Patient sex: F
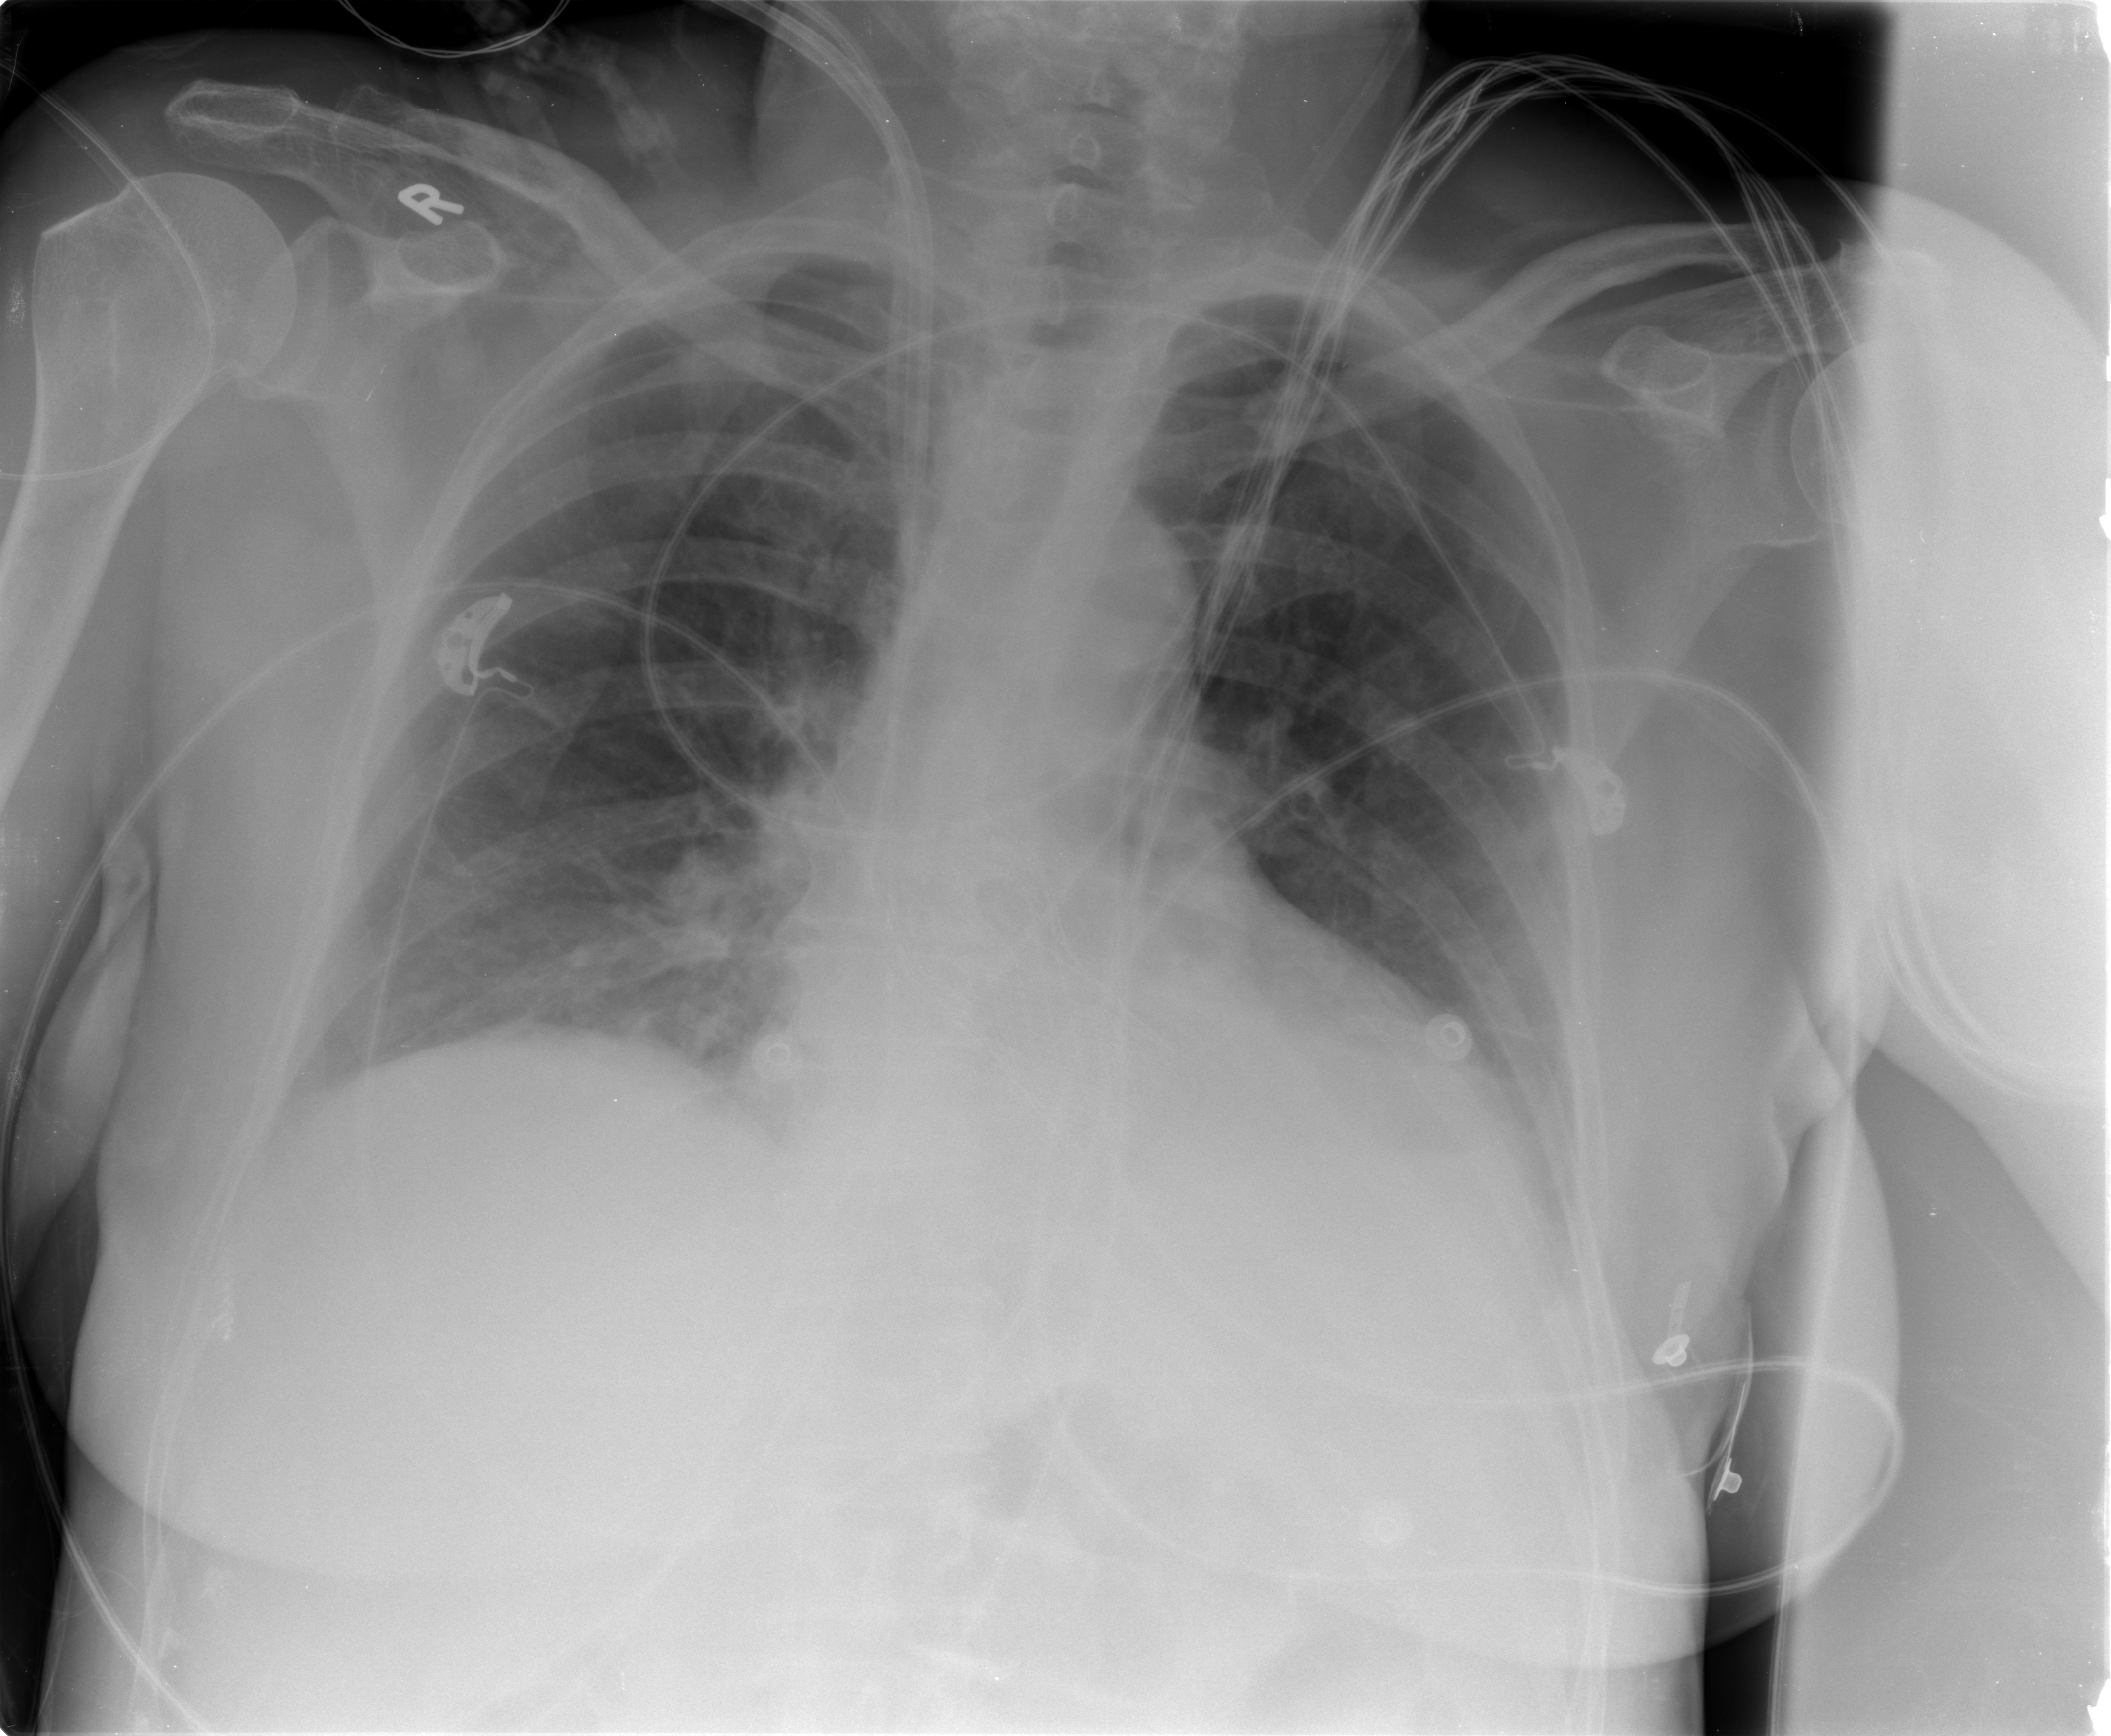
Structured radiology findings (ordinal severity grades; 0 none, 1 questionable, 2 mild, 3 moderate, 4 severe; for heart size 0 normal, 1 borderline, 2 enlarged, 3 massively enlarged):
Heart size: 2
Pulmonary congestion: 2
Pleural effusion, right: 0
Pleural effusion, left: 2
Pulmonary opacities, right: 0
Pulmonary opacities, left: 0
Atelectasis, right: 0
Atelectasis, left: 0